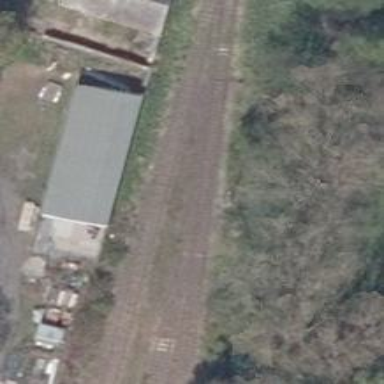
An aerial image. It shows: Railway yard in service.